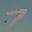
Label: 7